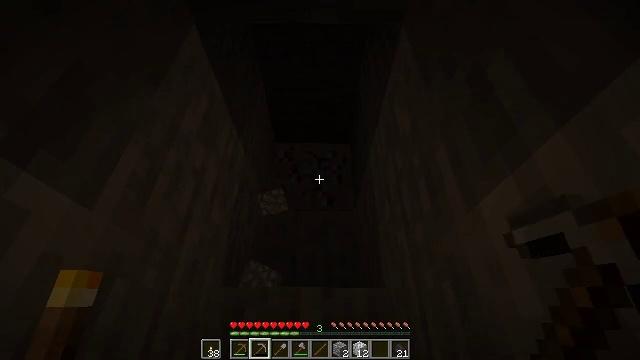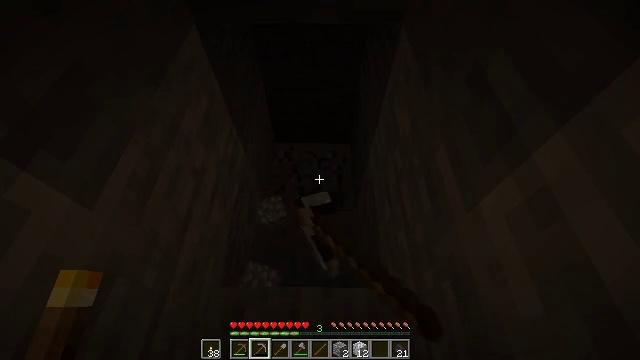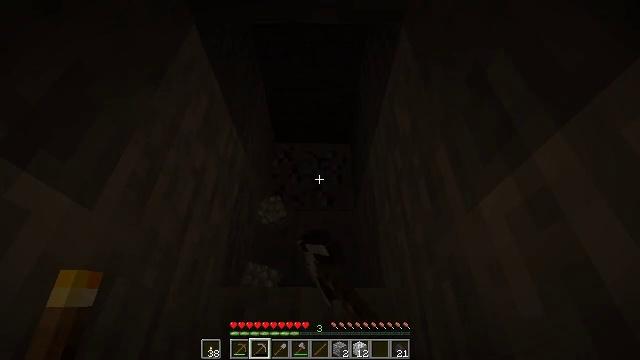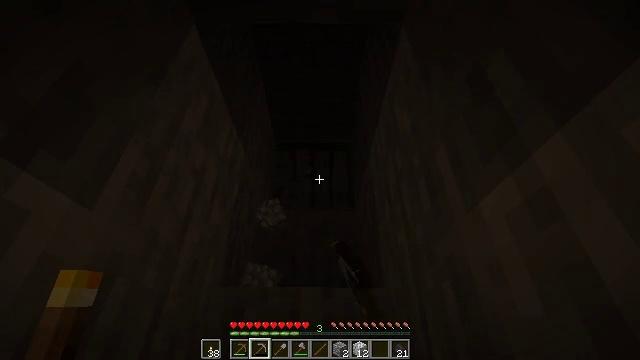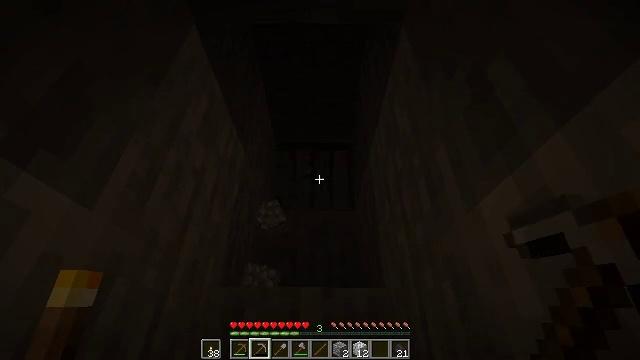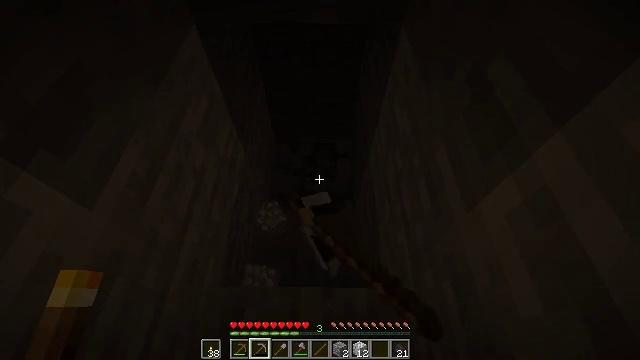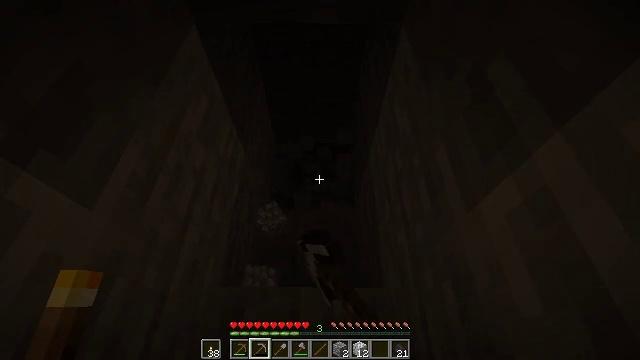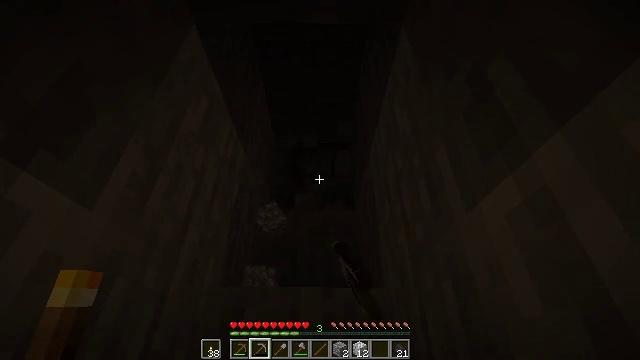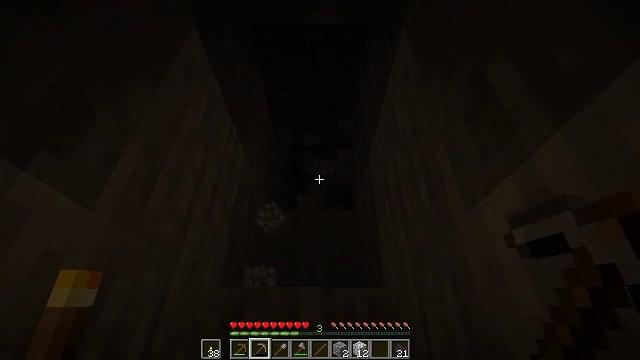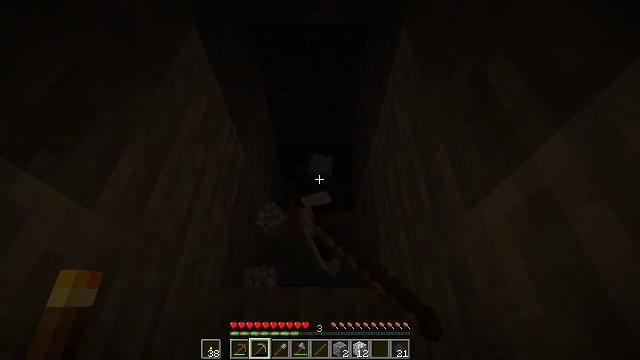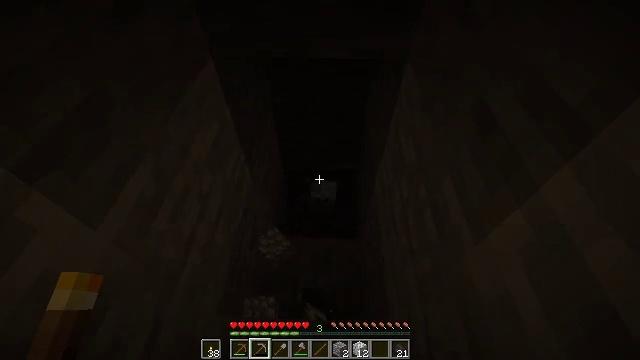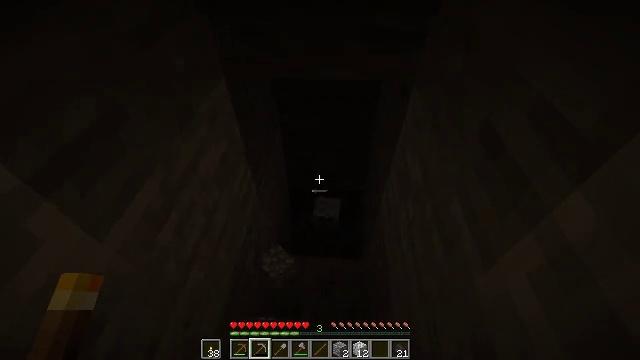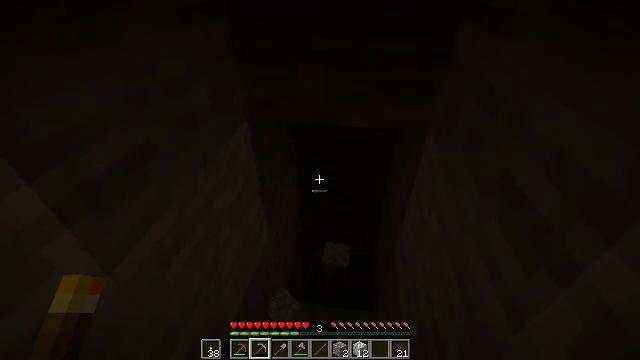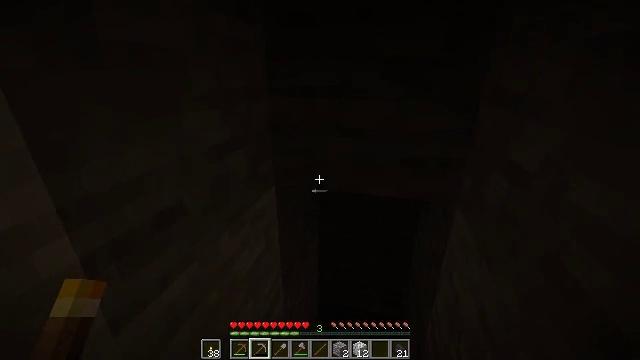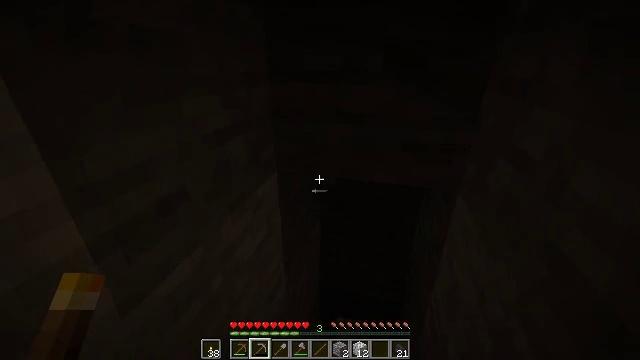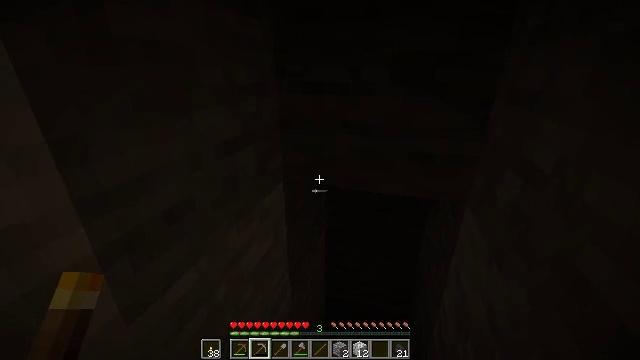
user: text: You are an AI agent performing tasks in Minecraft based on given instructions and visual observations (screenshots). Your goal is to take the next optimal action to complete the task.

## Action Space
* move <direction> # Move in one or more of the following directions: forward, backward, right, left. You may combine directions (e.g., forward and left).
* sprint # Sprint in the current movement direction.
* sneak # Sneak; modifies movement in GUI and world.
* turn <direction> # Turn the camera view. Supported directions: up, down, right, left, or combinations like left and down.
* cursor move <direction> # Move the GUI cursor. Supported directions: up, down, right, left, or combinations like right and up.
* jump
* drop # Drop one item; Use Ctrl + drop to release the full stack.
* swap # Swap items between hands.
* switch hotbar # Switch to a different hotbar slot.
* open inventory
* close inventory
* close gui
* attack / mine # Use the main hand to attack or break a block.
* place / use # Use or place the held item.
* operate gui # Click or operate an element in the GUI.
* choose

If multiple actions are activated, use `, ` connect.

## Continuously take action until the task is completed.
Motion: motion action
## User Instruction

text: Break the stone block.
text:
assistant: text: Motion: attack / mine
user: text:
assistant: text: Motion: attack / mine
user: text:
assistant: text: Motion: attack / mine
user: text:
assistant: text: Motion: attack / mine
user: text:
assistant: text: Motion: attack / mine
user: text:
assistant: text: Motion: attack / mine
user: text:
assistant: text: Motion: attack / mine
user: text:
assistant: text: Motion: attack / mine
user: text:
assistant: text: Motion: attack / mine
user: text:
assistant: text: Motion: turn left and up, attack / mine
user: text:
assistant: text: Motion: turn left and up
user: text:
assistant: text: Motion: turn left and up
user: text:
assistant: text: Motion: turn left and up
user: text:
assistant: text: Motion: turn down
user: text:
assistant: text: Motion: turn left and up
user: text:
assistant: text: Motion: no_op
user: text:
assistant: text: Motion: no_op
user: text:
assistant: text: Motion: no_op
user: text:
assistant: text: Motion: no_op
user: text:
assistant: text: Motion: no_op
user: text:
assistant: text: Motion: no_op
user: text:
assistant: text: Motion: no_op
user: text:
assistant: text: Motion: no_op
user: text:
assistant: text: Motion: no_op
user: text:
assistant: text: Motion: no_op
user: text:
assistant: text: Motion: no_op
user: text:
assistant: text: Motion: turn down
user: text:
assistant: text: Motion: turn down
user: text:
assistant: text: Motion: no_op
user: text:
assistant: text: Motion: no_op